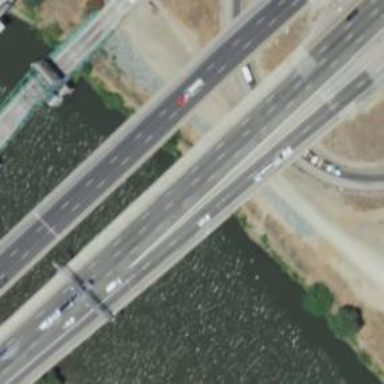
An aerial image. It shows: Motorway link bridge.